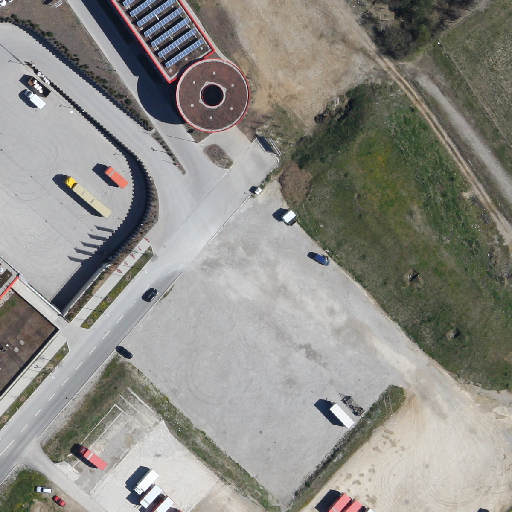
Referring expression: truck in the parking area